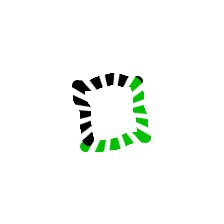
Shape: square